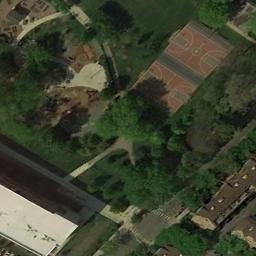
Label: basketball_court